Question: Is it possible to create the following shape as a 'DIV' in .
The browser support is not important.

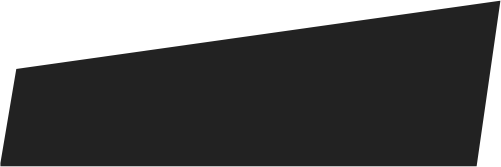
Answer: You cannot skew an element like this directly, you'll need to use two elements (or generated content) and hide certain overflow to make the flat bottom edge:
<URL>
'''
#skew {
height: 240px;
overflow: hidden;
}
.skew {
background: #000;
display: inline-block;
height: 300px;
width: 500px;
margin-top: 100px;
transform: skew(-8deg, -8deg);
}
'''
Note: I removed the cross browser definitions for better readability.
UPDATE: This would be a more fluid example which resizes in set dimensions: <URL>. Note the padding-bottom on the wrapper which defines the ratio. You may have to play around with the percentage amounts.
'''
#skew {
padding-bottom: 20%;
overflow: hidden;
position: relative;
}
.skew {
background: #000;
position: absolute;
top: 30%;
right: 8%;
left: 8%;
height: 100%;
transform: skew(-8deg, -8deg);
}
'''